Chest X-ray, PA view. Patient: 46 years old, sex M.
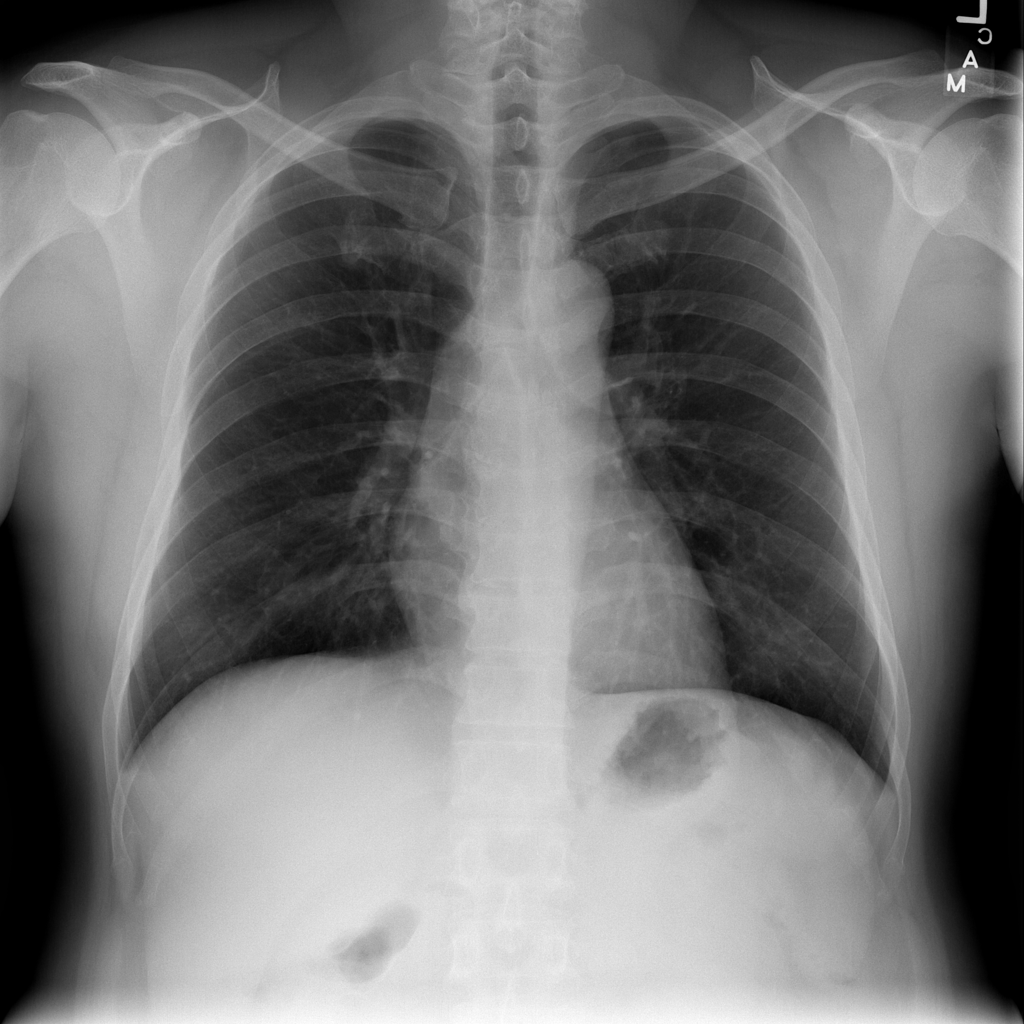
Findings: No Finding